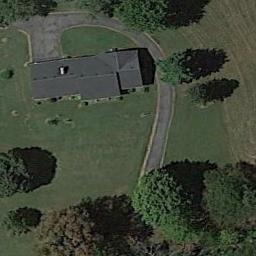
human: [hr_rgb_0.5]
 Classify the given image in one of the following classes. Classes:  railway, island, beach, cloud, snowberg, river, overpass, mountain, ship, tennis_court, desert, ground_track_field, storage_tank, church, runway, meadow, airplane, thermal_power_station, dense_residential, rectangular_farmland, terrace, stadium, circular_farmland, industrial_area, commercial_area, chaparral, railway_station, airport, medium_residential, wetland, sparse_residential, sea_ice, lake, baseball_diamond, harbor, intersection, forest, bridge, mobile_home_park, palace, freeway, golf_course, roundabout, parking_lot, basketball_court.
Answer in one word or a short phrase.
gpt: sparse_residential